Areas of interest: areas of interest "Longevity North Station"
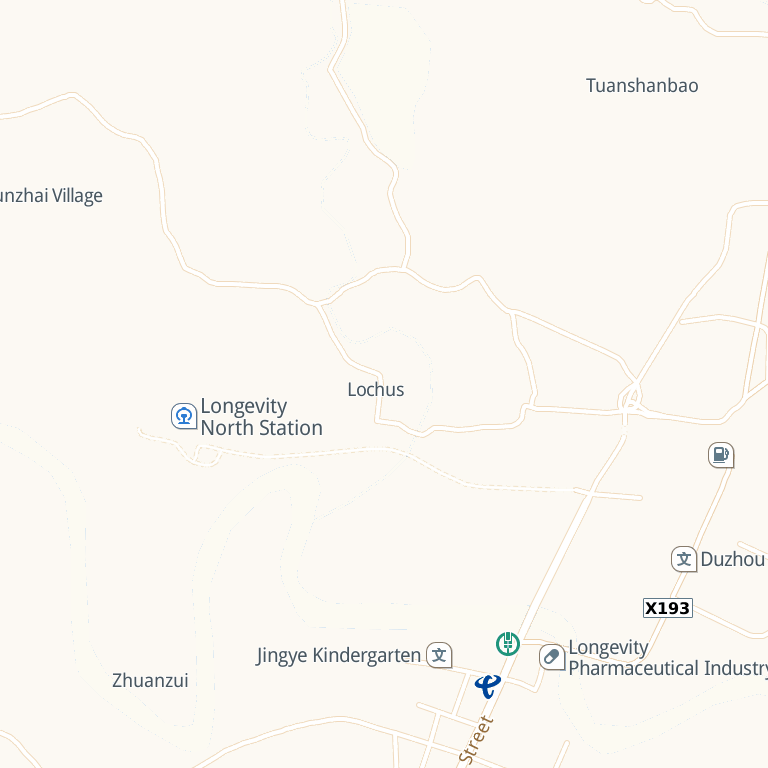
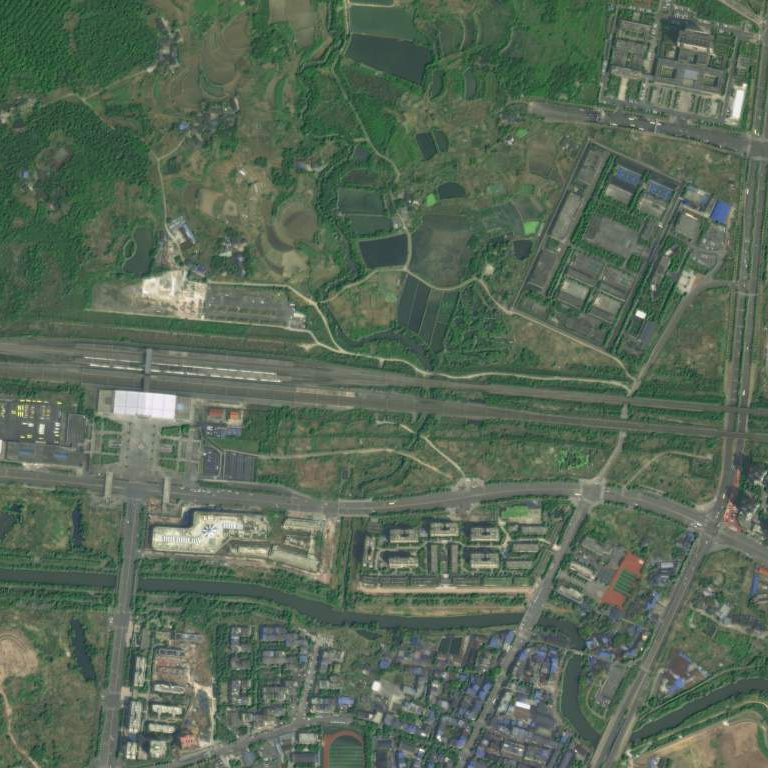